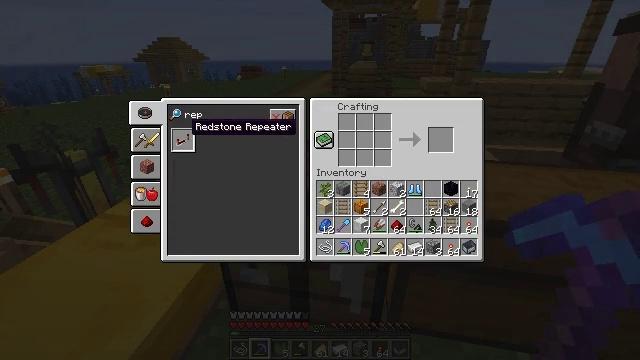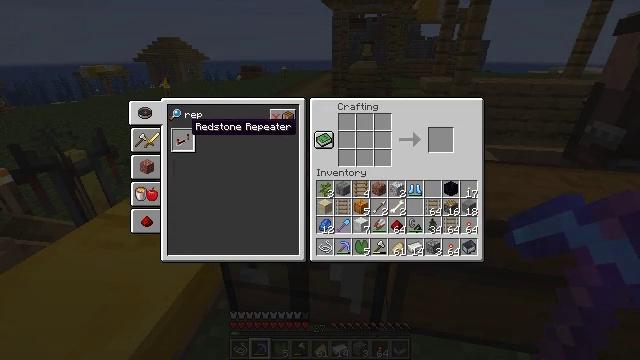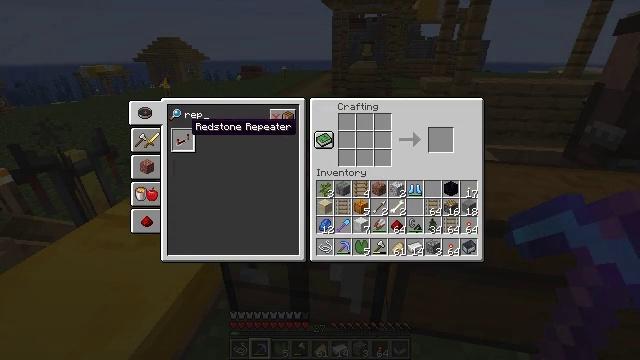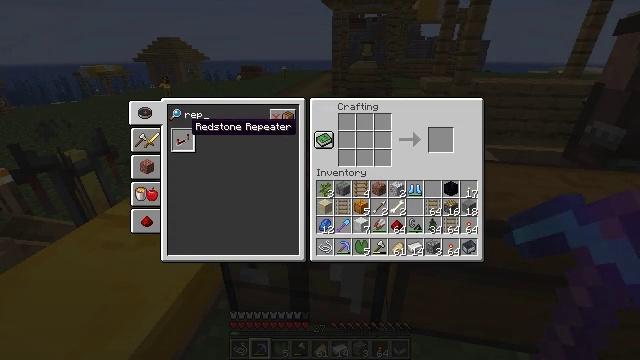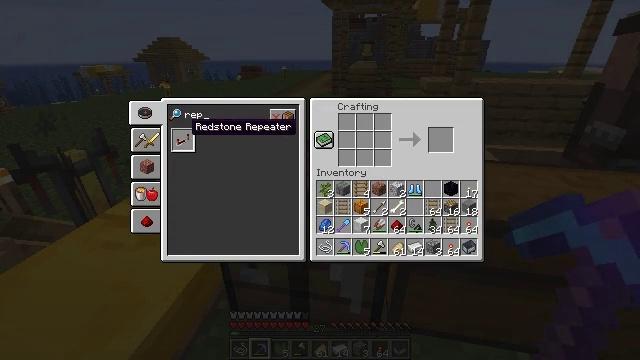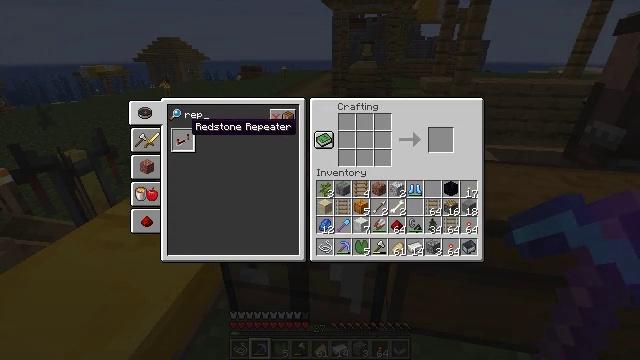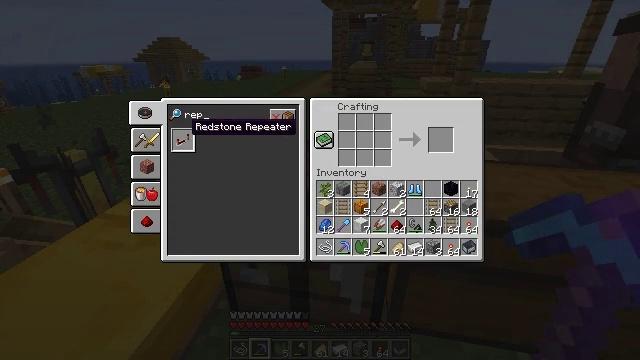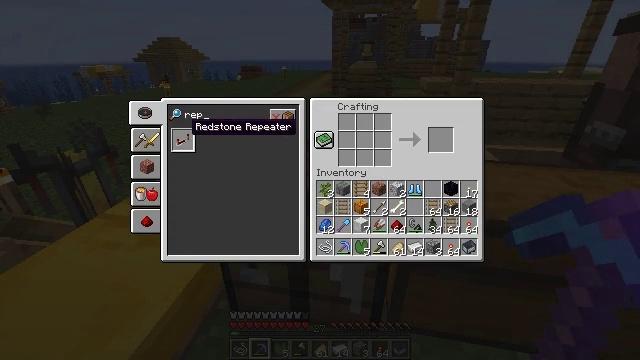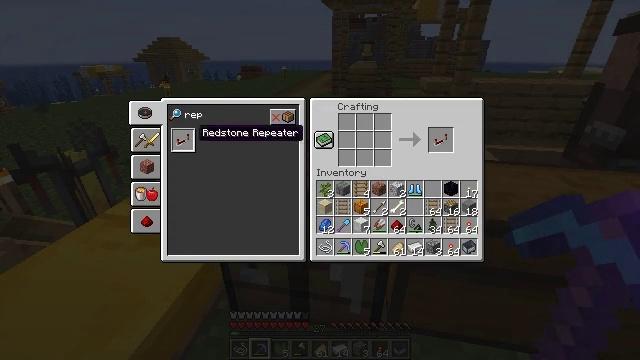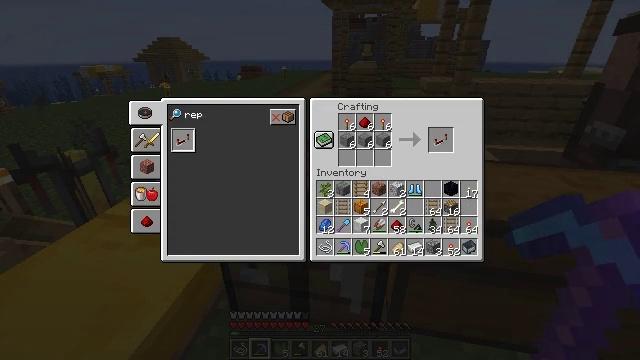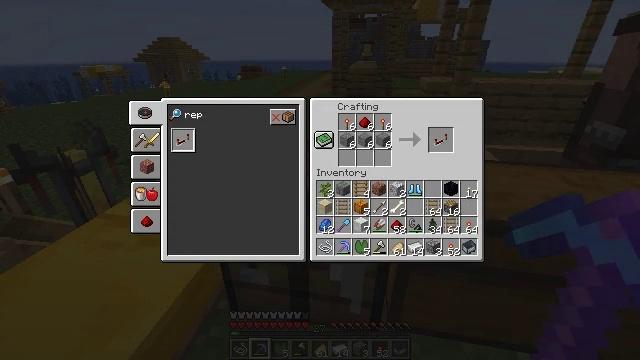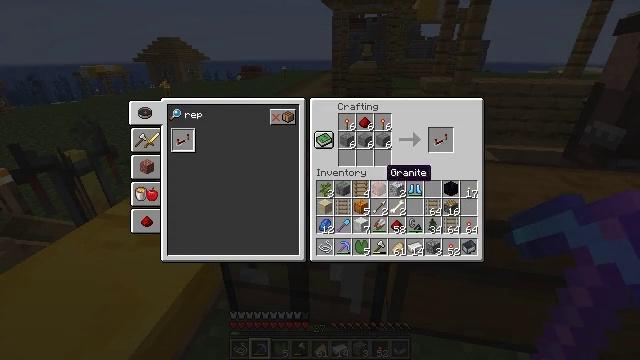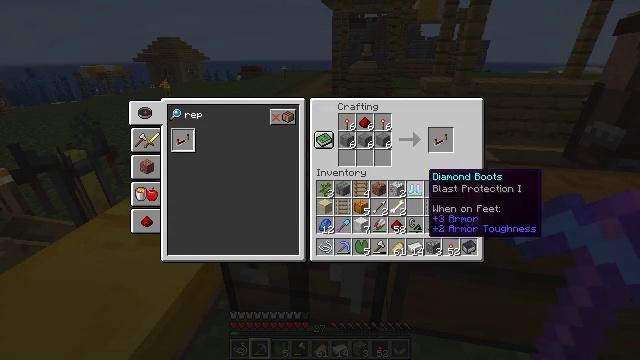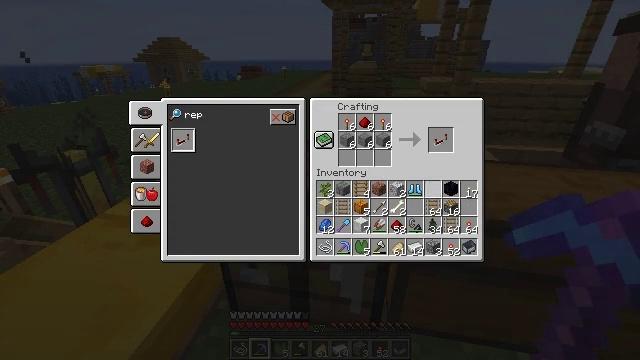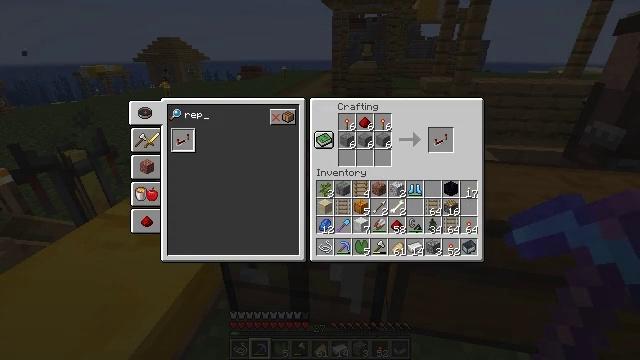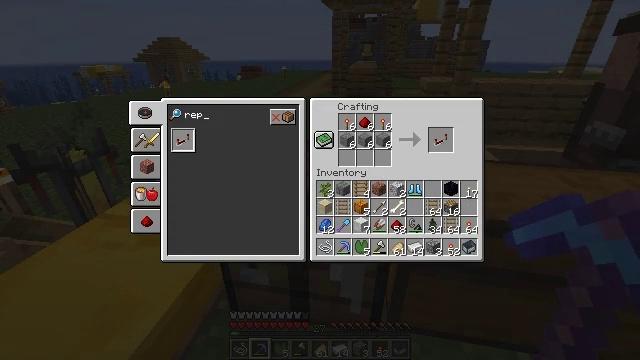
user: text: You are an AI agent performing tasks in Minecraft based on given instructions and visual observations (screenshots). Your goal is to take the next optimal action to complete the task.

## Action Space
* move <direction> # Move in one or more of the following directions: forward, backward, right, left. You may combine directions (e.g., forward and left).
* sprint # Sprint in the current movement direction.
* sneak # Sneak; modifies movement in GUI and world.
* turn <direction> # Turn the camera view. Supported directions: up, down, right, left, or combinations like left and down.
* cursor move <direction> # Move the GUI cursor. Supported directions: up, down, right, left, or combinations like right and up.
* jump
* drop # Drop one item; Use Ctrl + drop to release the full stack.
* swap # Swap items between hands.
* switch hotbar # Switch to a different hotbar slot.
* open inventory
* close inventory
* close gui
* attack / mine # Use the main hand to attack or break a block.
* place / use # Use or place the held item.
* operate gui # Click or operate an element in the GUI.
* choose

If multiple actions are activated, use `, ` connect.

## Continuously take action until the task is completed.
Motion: motion action
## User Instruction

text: Interact with the crafting table to create a repeater.
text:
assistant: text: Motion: sneak
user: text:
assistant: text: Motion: sneak
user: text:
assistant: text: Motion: sneak, operate gui
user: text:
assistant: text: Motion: sneak, operate gui
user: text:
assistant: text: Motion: sneak
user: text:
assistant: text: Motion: sneak
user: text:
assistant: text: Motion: sneak
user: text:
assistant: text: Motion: sneak, cursor move right
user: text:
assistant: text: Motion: sneak, cursor move right and down
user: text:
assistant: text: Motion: sneak, cursor move right and down
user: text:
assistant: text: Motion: sneak, cursor move right and down
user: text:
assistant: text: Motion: sneak, cursor move right
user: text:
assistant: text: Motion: sneak, cursor move right
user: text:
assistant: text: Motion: sneak, cursor move up
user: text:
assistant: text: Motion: sneak, cursor move up
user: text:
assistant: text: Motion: sneak, cursor move up
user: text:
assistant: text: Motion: sneak
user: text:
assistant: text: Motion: sneak
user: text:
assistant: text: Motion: sneak
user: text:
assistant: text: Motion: sneak
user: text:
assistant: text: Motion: sneak
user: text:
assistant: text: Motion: sneak
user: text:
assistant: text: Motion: sneak
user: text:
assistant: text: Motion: sneak
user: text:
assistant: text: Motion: sneak
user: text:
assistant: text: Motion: sneak
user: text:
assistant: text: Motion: sneak
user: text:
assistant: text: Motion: sneak
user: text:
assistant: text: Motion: sneak, operate gui
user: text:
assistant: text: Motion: sneak, operate gui